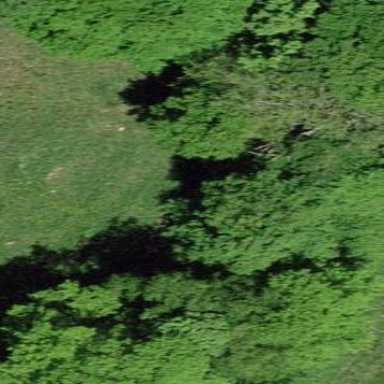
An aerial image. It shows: Forest area.